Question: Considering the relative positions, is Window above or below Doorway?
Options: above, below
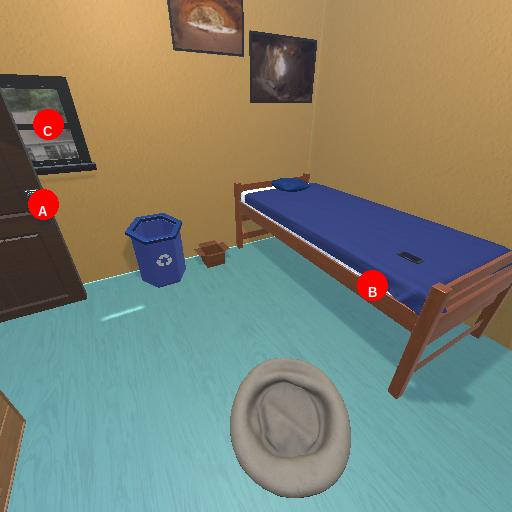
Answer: above